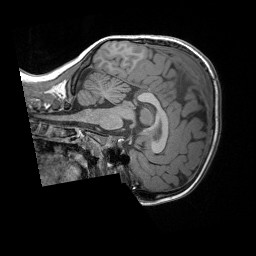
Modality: T1w
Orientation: sagittal
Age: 7
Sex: male
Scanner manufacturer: siemens
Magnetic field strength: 3 T
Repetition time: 1.65 s
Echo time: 0.00203 s